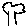
Label: tree